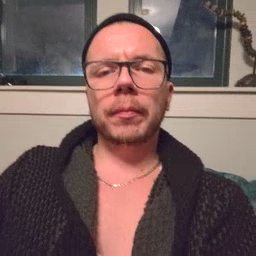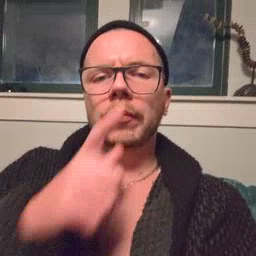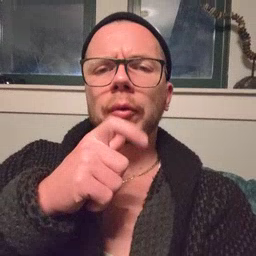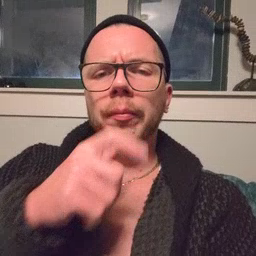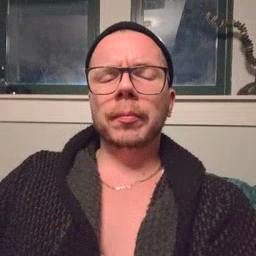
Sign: who